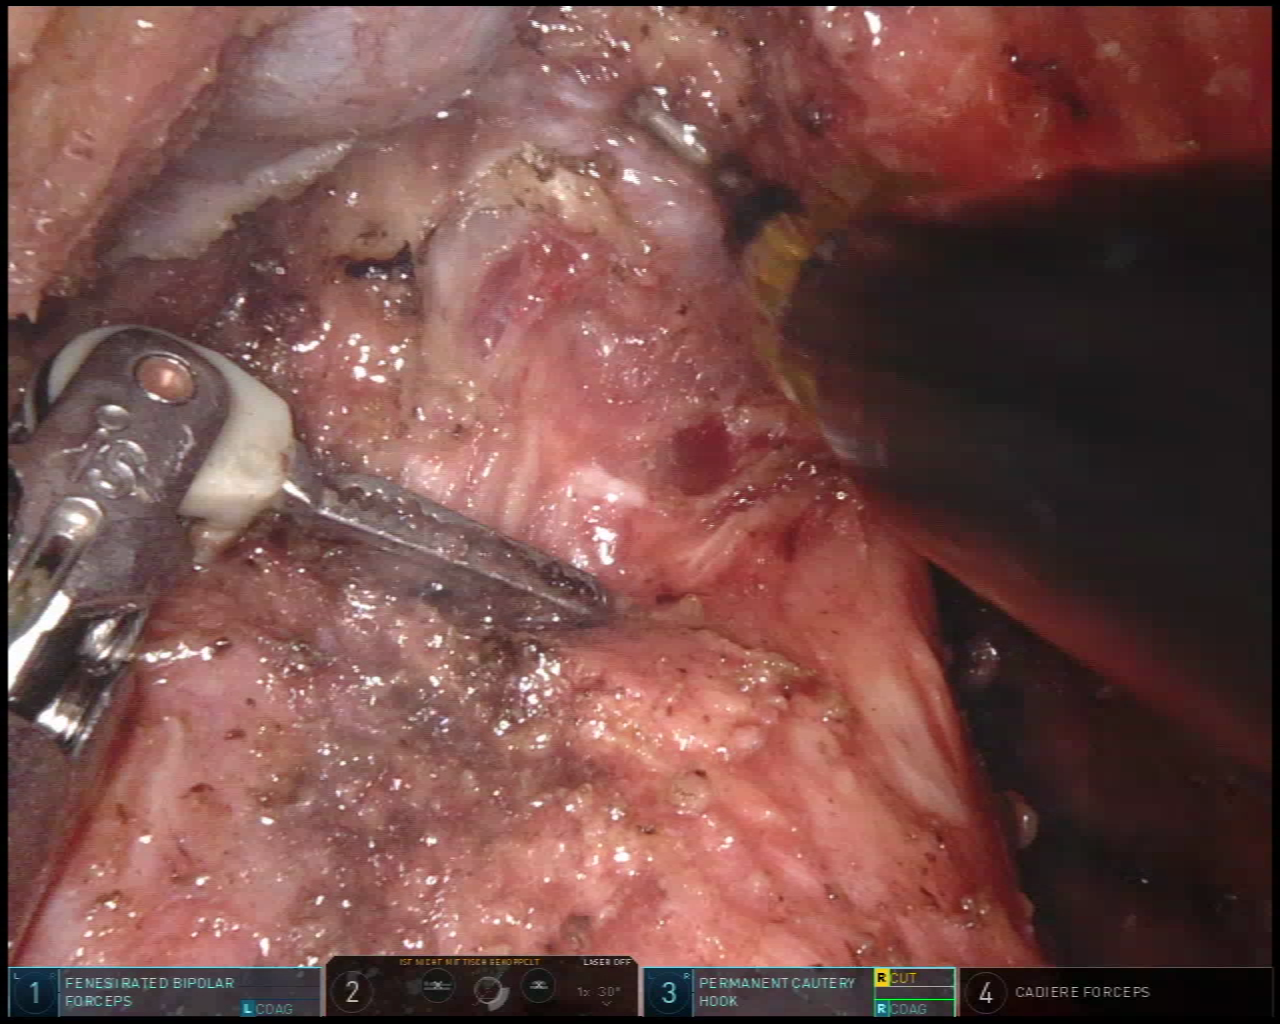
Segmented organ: vesicular_glands
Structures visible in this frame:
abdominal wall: no
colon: no
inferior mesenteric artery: no
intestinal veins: no
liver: no
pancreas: no
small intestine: no
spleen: no
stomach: no
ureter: no
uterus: no
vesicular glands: yes